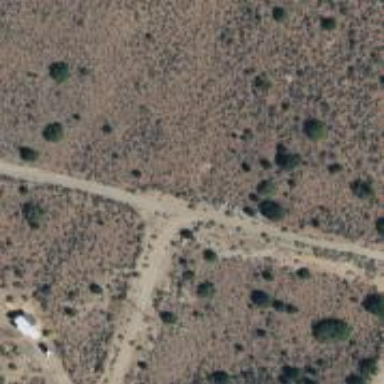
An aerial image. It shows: Track road with grade3 tracktype.